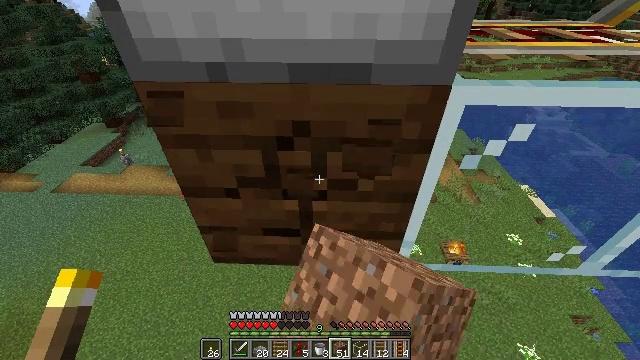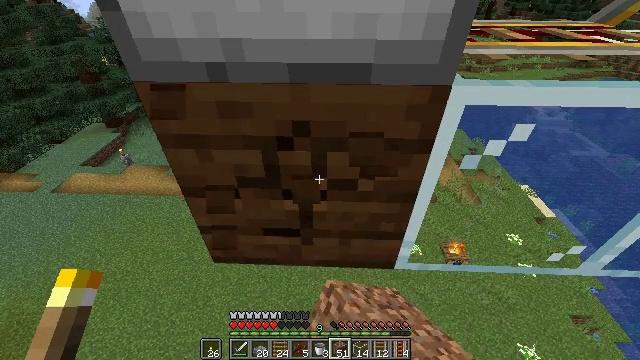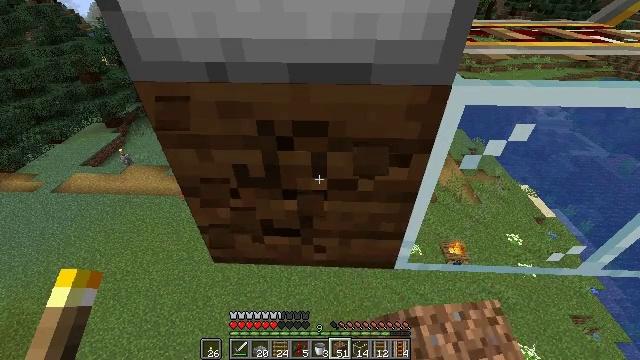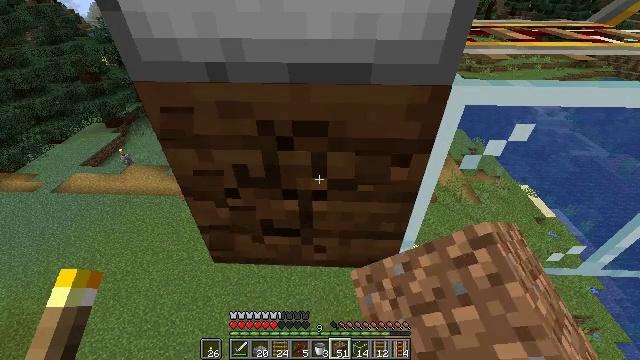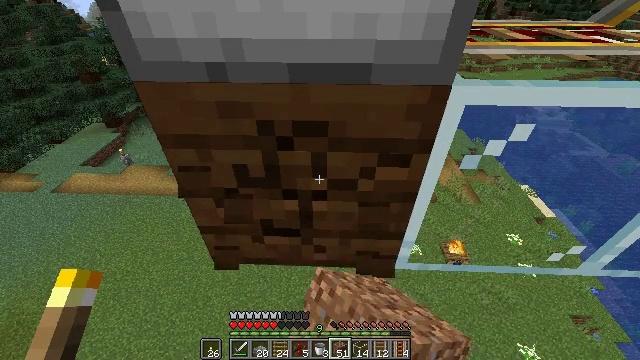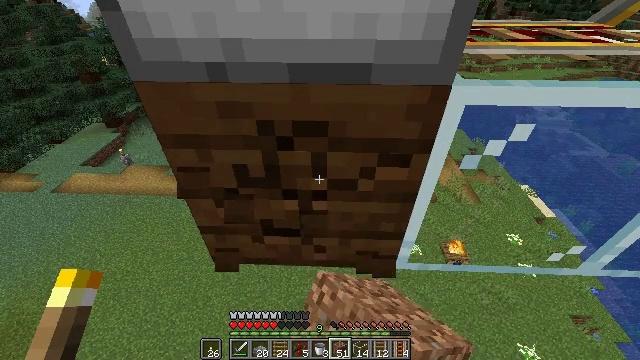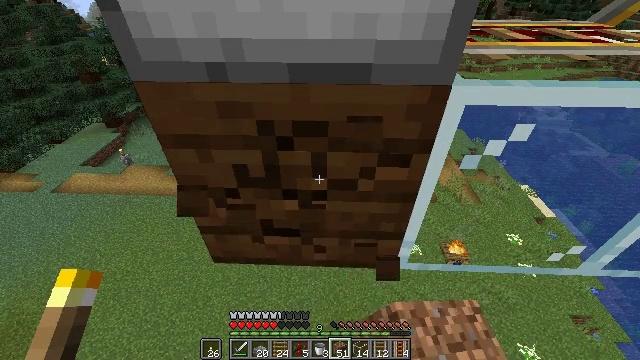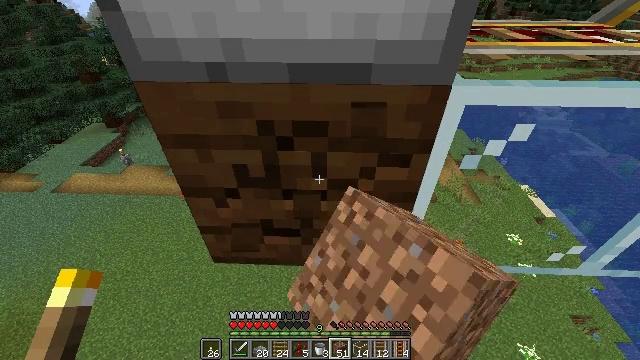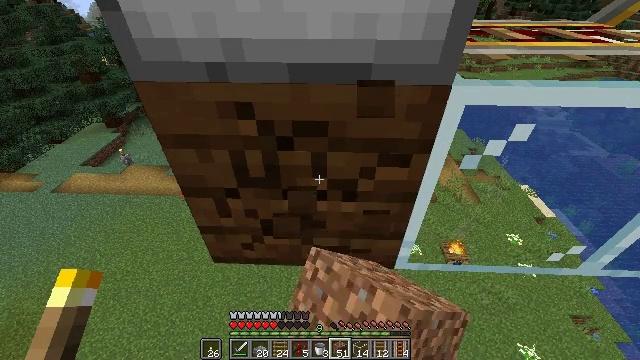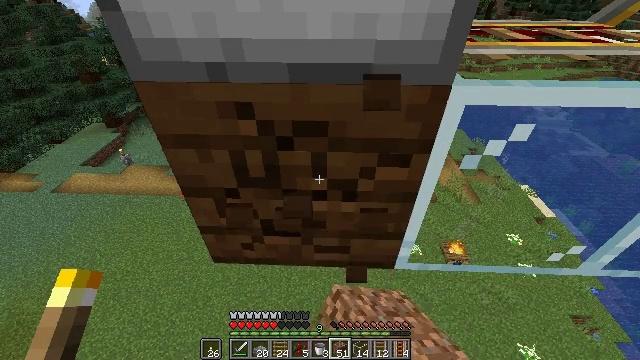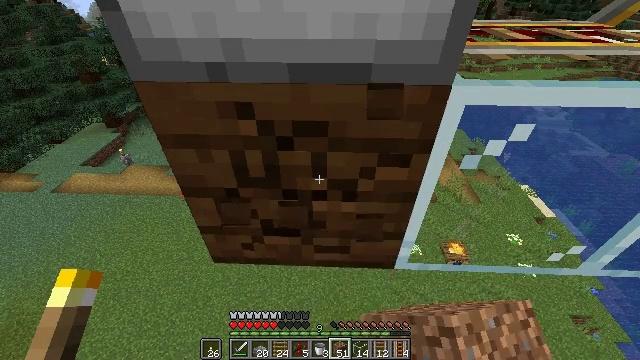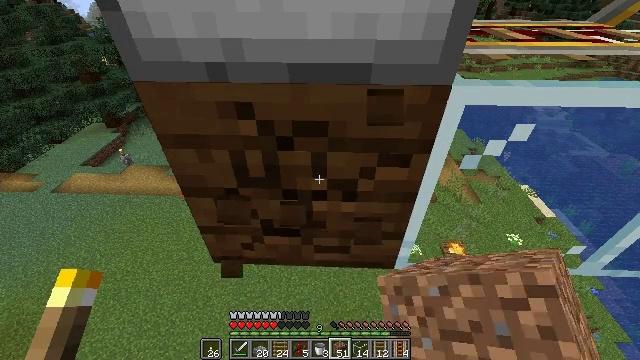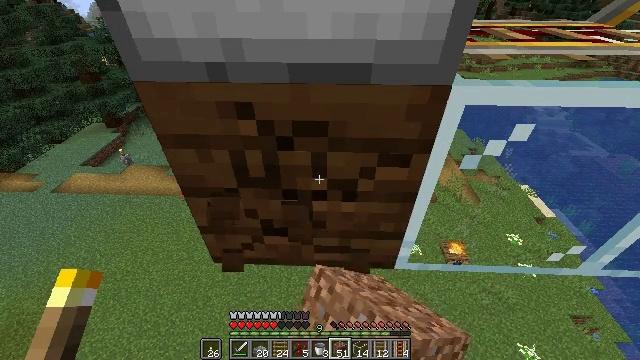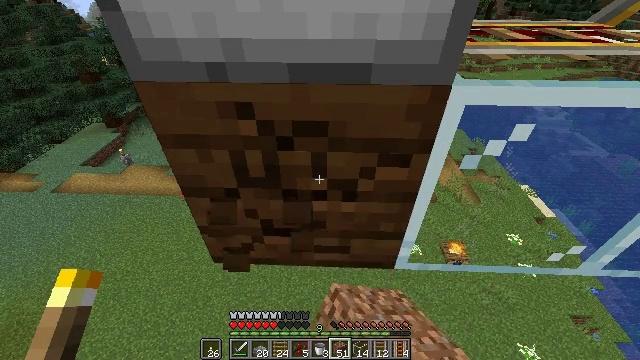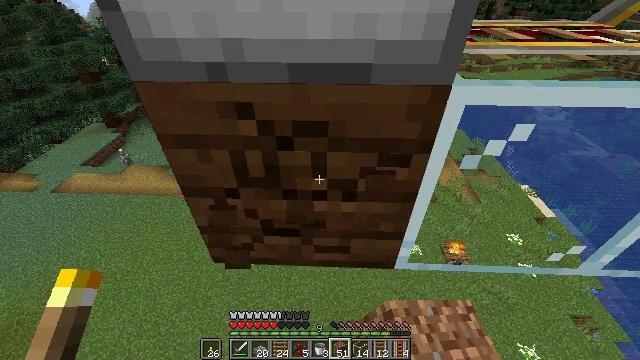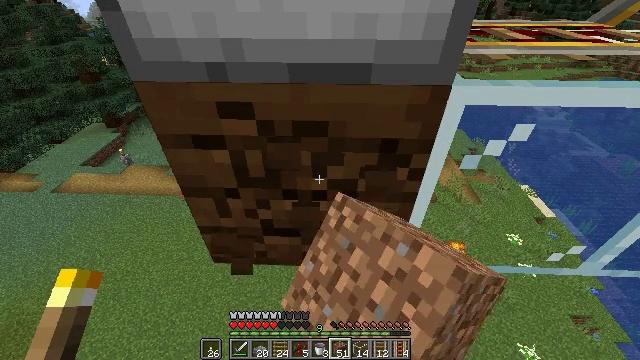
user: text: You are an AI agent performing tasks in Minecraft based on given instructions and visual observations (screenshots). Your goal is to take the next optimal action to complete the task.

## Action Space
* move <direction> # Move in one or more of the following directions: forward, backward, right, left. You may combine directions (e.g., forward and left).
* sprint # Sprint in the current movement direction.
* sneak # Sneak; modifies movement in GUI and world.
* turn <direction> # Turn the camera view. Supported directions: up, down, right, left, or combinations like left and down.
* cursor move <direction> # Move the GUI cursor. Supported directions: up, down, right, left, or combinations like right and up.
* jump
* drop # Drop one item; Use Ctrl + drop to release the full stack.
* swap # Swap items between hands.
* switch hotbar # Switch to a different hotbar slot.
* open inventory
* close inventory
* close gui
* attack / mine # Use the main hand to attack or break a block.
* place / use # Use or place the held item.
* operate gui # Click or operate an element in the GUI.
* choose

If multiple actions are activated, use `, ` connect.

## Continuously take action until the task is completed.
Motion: motion action
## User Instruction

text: Attack the dark oak planks to recycle them.
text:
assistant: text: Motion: sneak, attack / mine
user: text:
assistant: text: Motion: sneak, attack / mine
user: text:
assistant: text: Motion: sneak, attack / mine
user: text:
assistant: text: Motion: sneak, attack / mine
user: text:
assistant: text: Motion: sneak, attack / mine
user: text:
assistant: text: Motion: sneak, attack / mine
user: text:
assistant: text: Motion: sneak, attack / mine
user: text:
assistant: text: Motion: sneak, attack / mine
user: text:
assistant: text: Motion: sneak, attack / mine
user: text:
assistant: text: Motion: sneak, attack / mine
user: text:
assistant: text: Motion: sneak, attack / mine
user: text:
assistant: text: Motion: sneak, attack / mine
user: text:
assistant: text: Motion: sneak, attack / mine
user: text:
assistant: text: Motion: sneak, attack / mine
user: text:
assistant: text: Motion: sneak, attack / mine
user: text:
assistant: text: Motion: sneak, attack / mine
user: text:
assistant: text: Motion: sneak, attack / mine
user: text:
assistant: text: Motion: sneak, attack / mine
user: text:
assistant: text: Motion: sneak, attack / mine
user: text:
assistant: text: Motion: sneak, attack / mine
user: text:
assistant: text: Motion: sneak, attack / mine
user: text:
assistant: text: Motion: sneak, attack / mine
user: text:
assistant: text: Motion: sneak, attack / mine
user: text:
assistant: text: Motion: sneak, attack / mine
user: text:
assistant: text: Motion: sneak, attack / mine
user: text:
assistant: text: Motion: sneak, attack / mine
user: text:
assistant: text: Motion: sneak, attack / mine
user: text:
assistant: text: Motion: sneak, attack / mine
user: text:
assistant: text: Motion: sneak, attack / mine
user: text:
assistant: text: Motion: sneak, attack / mine